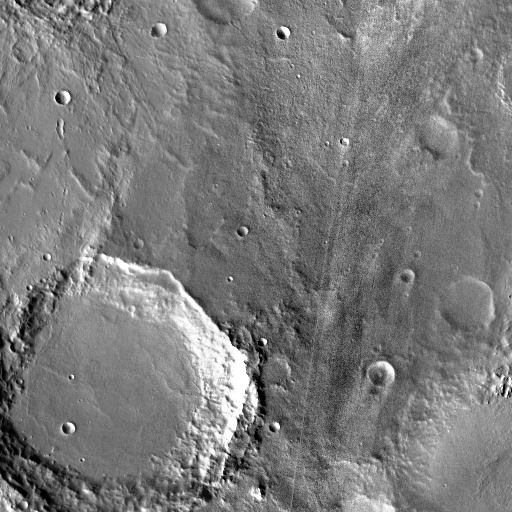
Crater classes present: Background, Other, Buried, Secondary